Question: So, if you share a photo in the Photos app, it pops open this widget:

This looks like a standard 'UIPopoverController' with some 'UIButtons'. My question is: Is this a system resource as one unit? I have searched using words I thought might fit if it is, but have come up with nothing.
Okay, suppose it does not exist as a system resource. Is there a resource where I can get various sizes of these icons? Specifically the three in the top row. My app already provides functionality for each of these functions which I have coded up. These actions are just tied to ugly text only buttons.
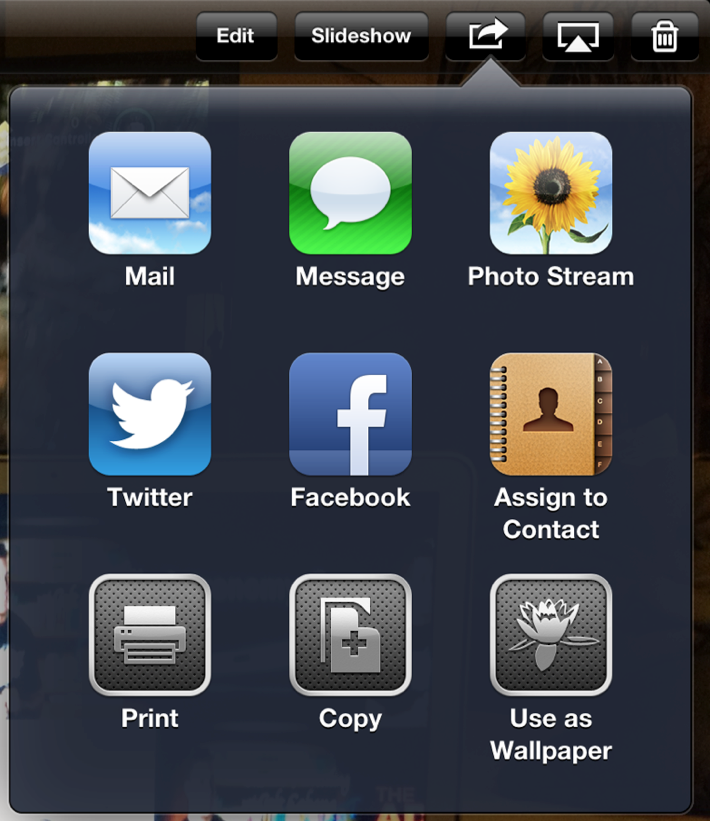
Answer: This gets asked a lot. It's a 'UIActivityViewController'. It was added in IOS 6.0.